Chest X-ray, PA view. Patient: 63 years old, sex M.
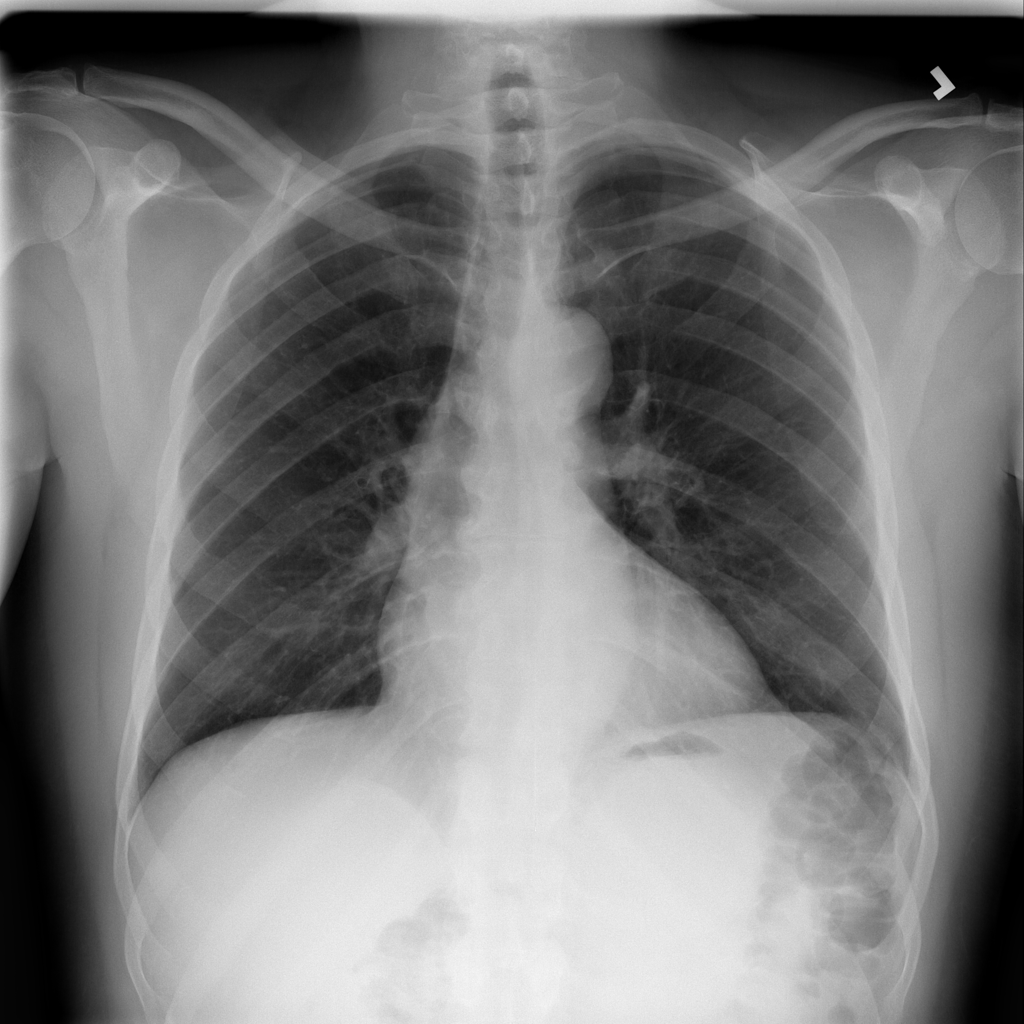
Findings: No Finding